Interaction volume radius: 10 \u00c5
Interaction volume height: 45 \u00c5
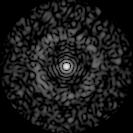
Disorder parameter: 0.8271